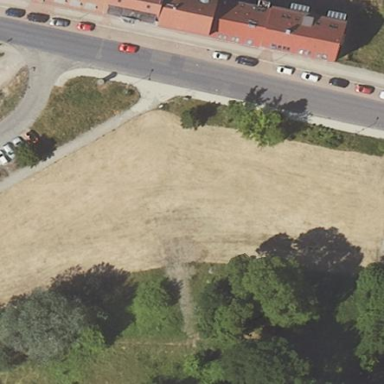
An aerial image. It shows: Open area covered with grass.